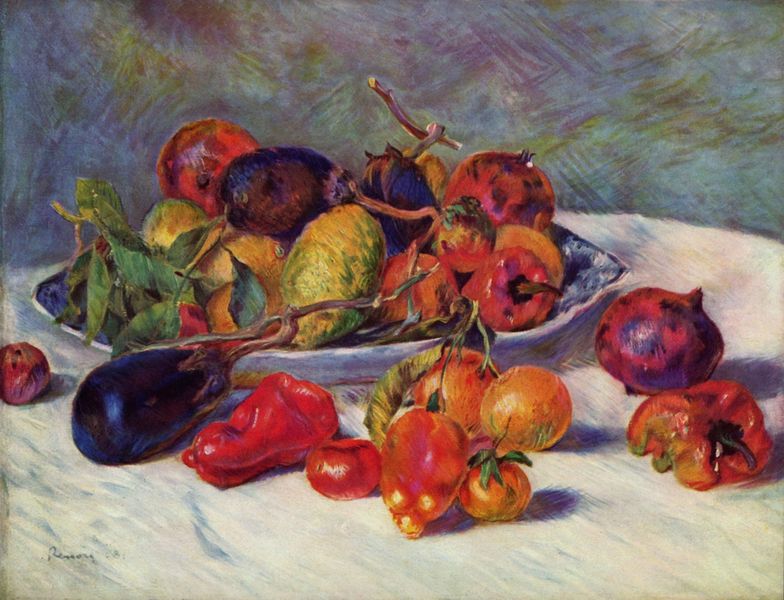
Titel: Stilleben mit Südfrüchten
Künstler: Pierre Auguste Renoir
Standort: Chicago (Illinois)
Institution: The Art Institute of Chicago
Schlagwörter: blau, blätter, dunkel, gemälde, schatten, weiß, cezanne, gelb, grün, impressionismus, äste, auguste renoir, bunt, hintergrund, orange, pastell, renoir, schwarz, tisch, obst, rot, tuch, malerei, schale, schüssel, teller, signatur, tischdecke, tischtuch, öl, zweige, decke, rund, frucht, früchte, gemüse, stilleben, stillleben, apfel, mandarine, orangen, tomate, äpfel, süden, lila, violett, duktus, pastellfarben, stil, platte, striche, zwiebel, gefäß, vergänglichkeit, porzellan, stängel, welk, schimmel, obstschale, tomaten, verdorrt, granat, granatapfel, pflaume, zitrone, grü, schote, zitronen, majolika, mirabelle, gel, paprika, peperoni, zwiebeln, schrecklich, granatäpfel, aubergine, verdorben, auberginen, südfrüchte, angefressen, auguin, avocado9, delftener, eifrucht, etrog, obergaine, obergine, papirka, ot, oubergine, fruchtlorb